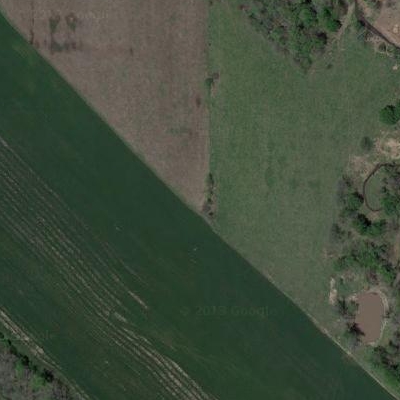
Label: Grass